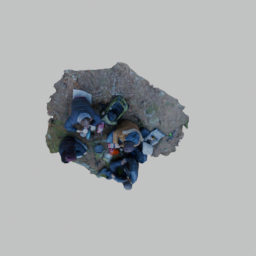
Label: people